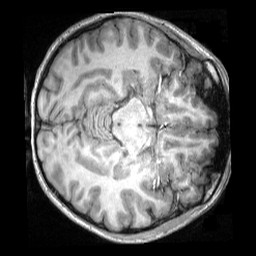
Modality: T1w
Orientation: axial
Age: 18
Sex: female
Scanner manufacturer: siemens
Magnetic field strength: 3 T
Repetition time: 2.3 s
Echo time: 0.00308 s